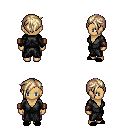
a pixel art fantasy rpg character, female body template, human, tanned skin, gray robe, metal pants, white blonde pixie cut hairstyle, leather bracers, black slippers, four views (front, back, left, right), 2x2 character sprite sheet, small pixel art, hard edges, no anti-aliasing